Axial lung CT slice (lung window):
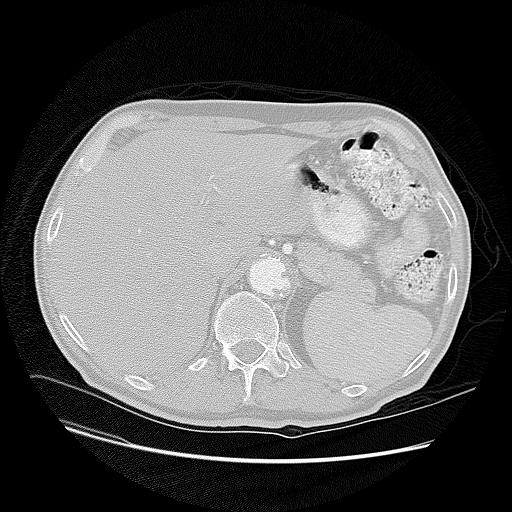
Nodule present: no